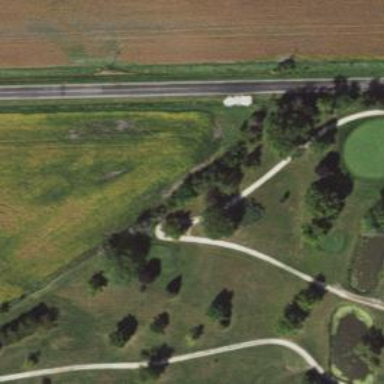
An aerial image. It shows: Service road designated as golf cart path.